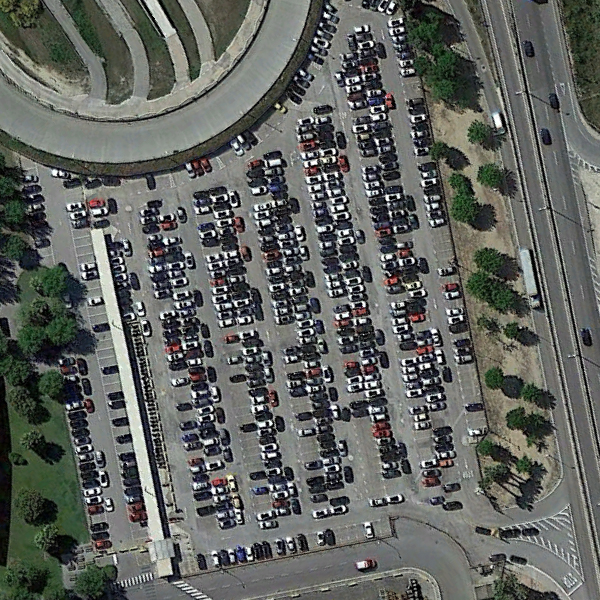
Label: Parking